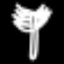
Label: palm tree